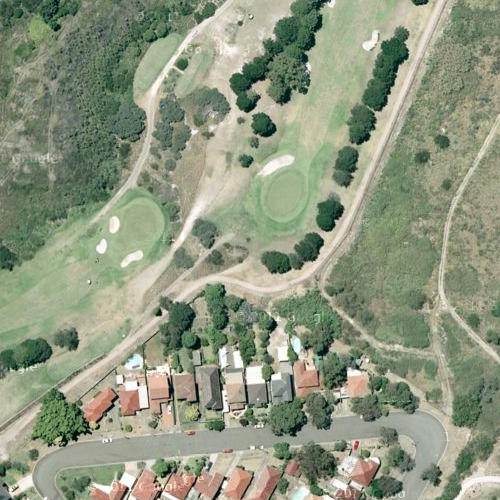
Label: sydney